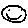
Label: smiley face